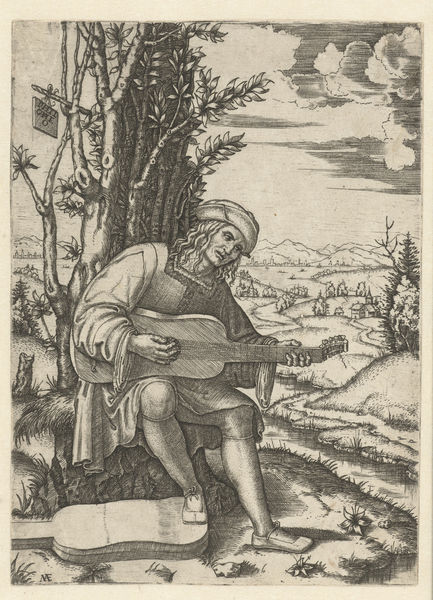
Titel: Portret van Jean-Philotée Achillini spelend op gitaar
Künstler: Marcantonio Raimondi
Standort: Amsterdam
Institution: Rijksmuseum
Schlagwörter: hands, hat, stockings, white, black, gray, grey, hair, nose, sitting, three, woodcut, natur, sad, cloud, clouds, man, sky, tree, field, hills, landscape, mountain, nature, water, trees, eyes, feet, grass, peaceful, river, stream, drawing, paper, black and white, mouth, etching, graphic, sketch, person, baum, human, mann, cloak, instrument, music, neck, trunk, art, artist, foot, musician, box, engraving, pencil, medieval, hut, eye, branches, fingers, long hair, play, playing, landschaft, stich, singer, leg, guitar, sign, lute, mandolin, violin, sitar, string, kupferstich, schwarz weiß, gewand, leap, strings, laute, strum, case, musci, scenic, musik, strumming, shoose, metal engraving, string instrument, grapfic, hills'